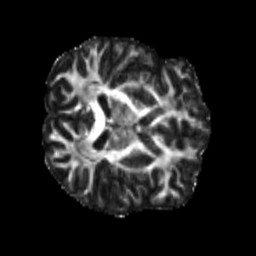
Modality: FA
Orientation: axial
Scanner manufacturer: siemens
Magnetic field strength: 3 T
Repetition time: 4 s
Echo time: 0.0594 s